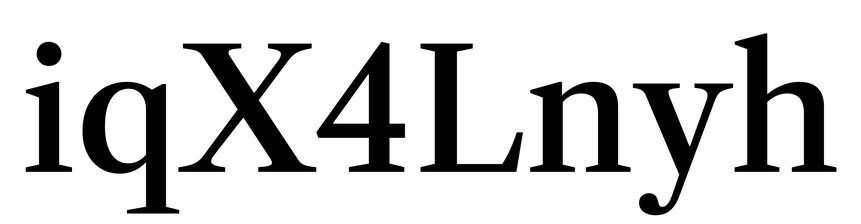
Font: LibreCaslonText_Medium